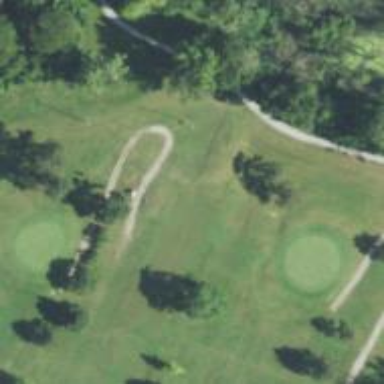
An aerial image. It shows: Pathway for golfing.